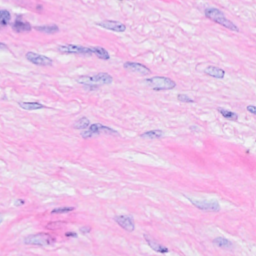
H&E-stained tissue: Breast